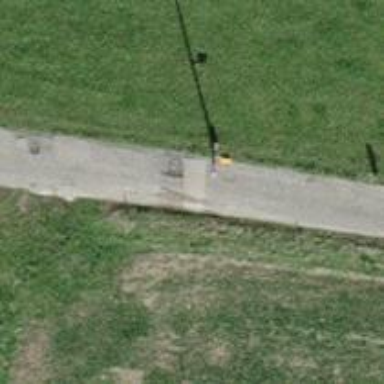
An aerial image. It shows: Straight power pole.